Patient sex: F
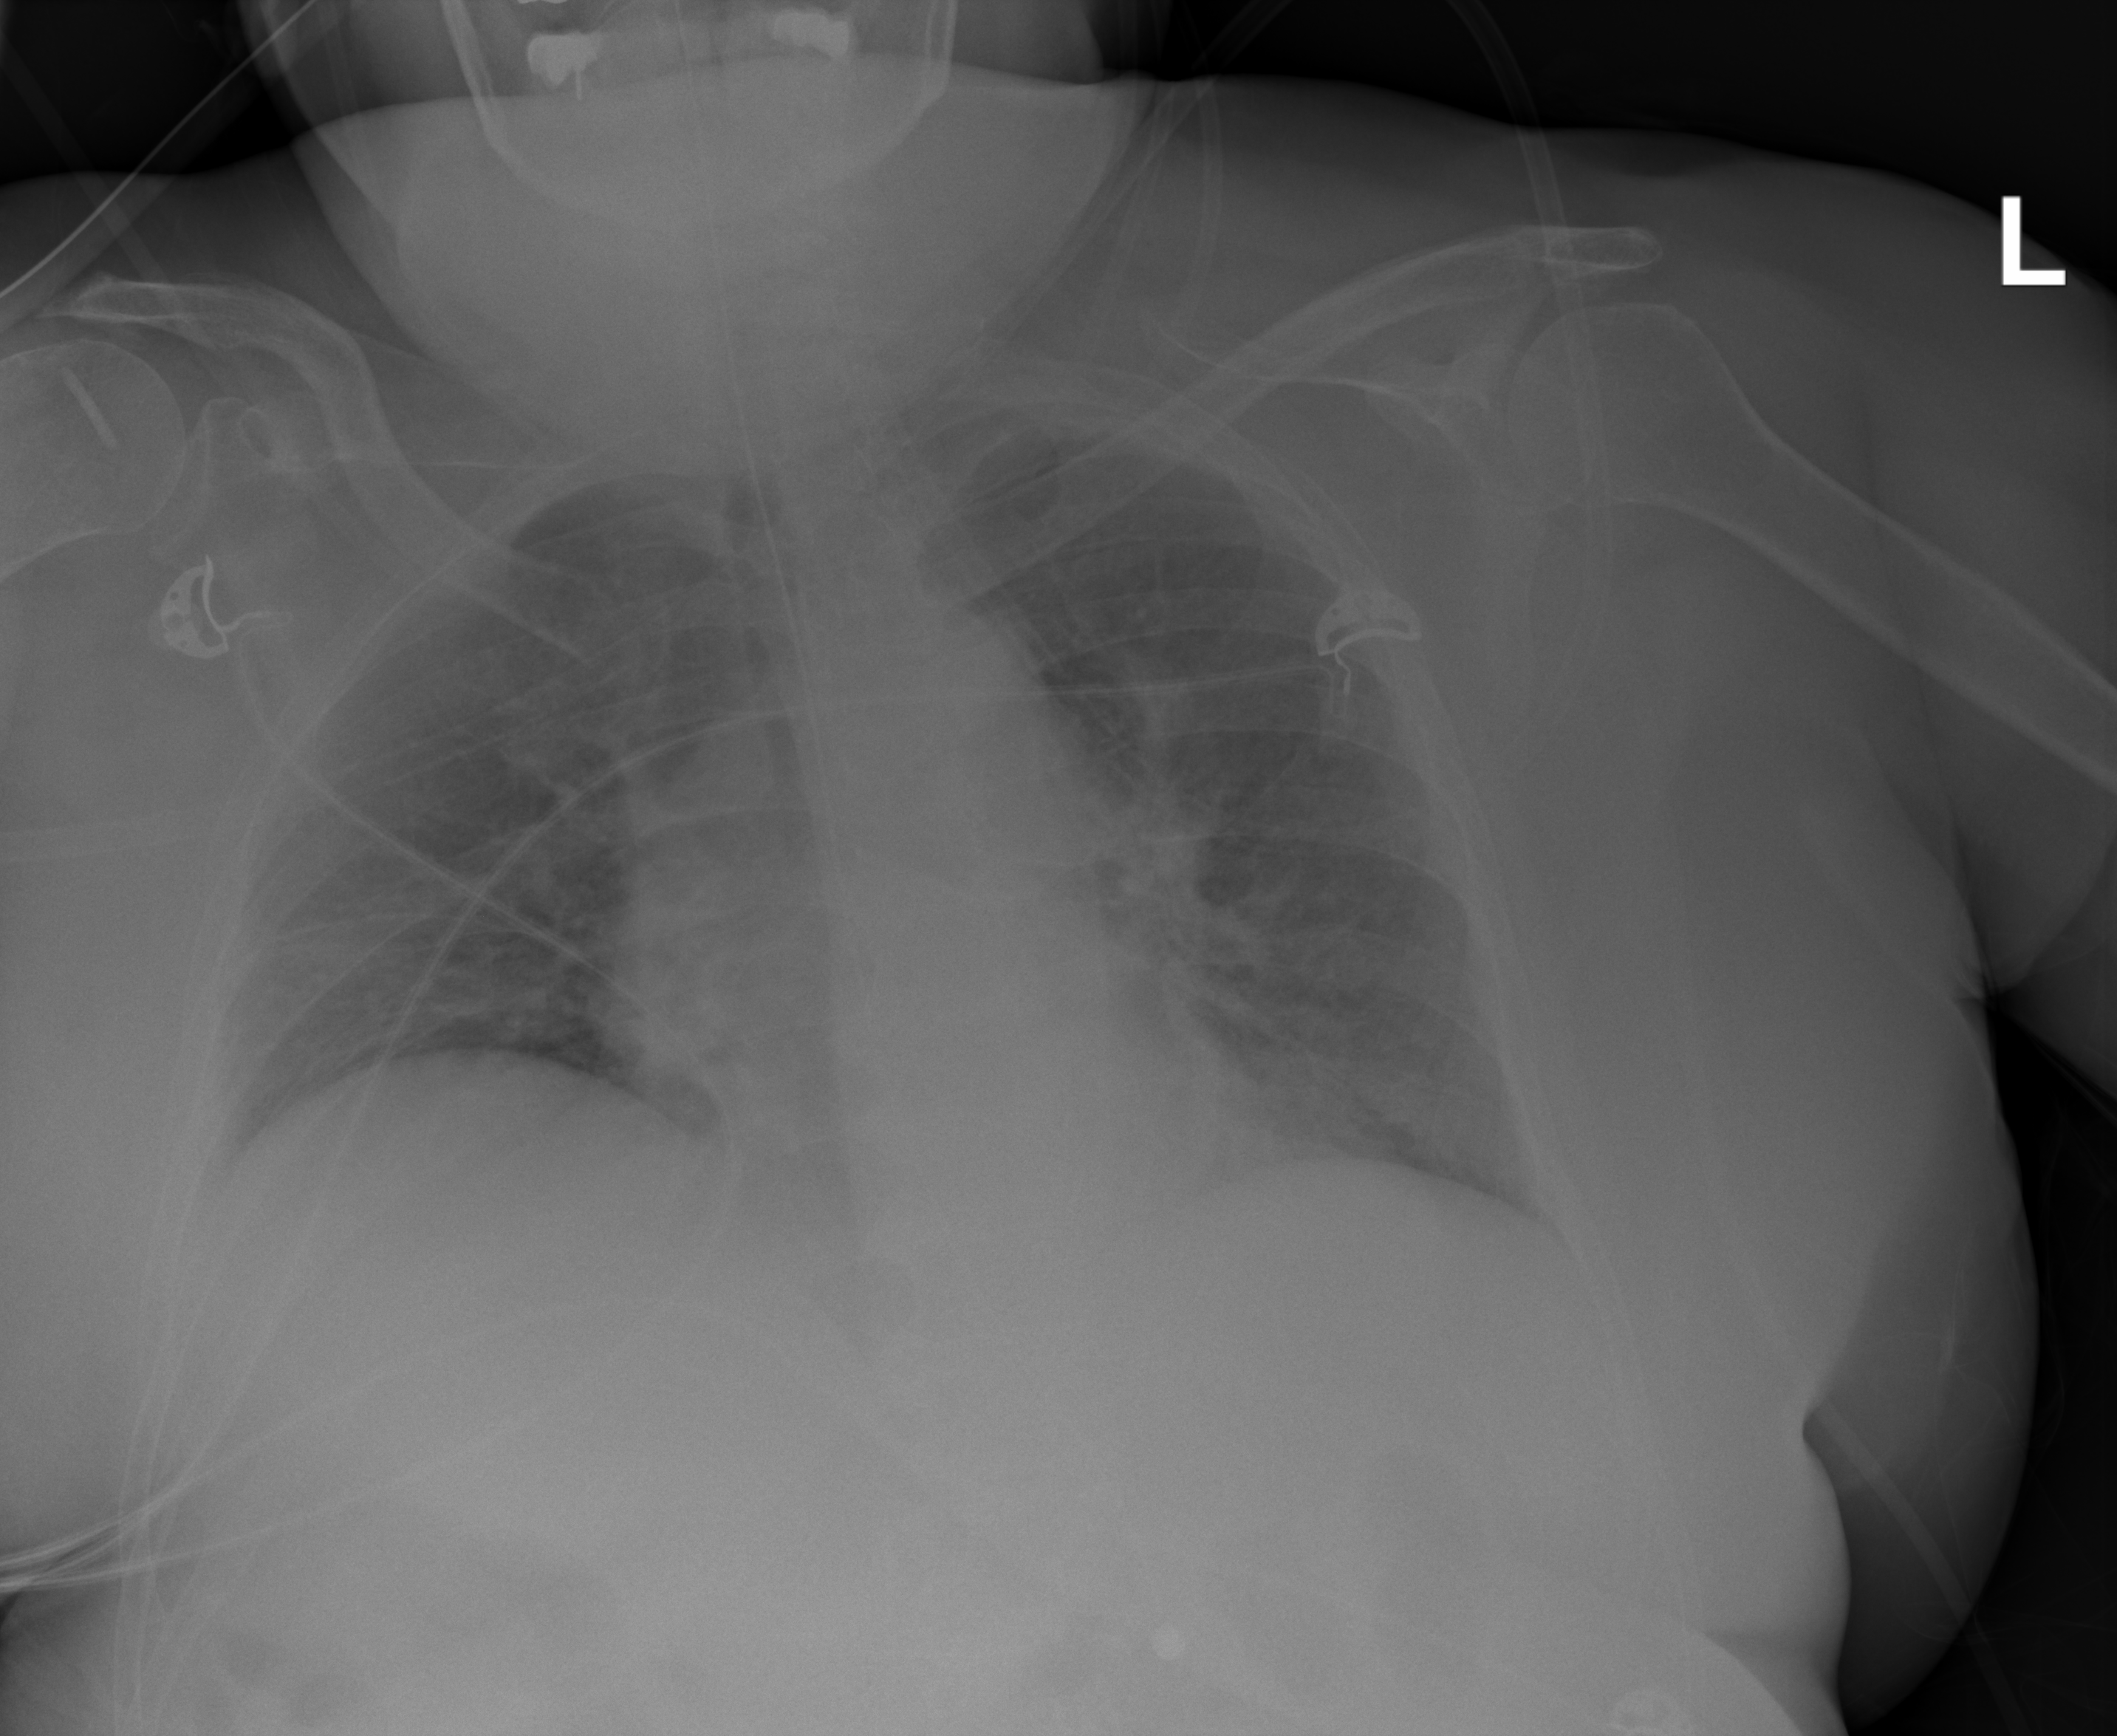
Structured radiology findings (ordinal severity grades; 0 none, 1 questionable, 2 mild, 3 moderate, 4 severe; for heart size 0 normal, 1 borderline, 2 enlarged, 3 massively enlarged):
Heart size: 1
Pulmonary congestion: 2
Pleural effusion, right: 0
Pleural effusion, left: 0
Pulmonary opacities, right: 0
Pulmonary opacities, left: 2
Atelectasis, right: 2
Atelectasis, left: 2